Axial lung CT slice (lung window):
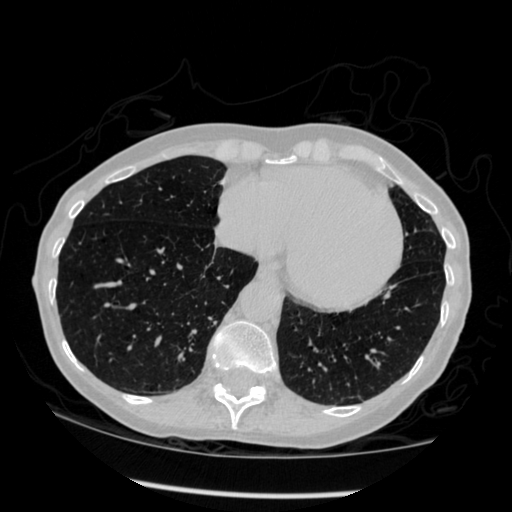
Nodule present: no